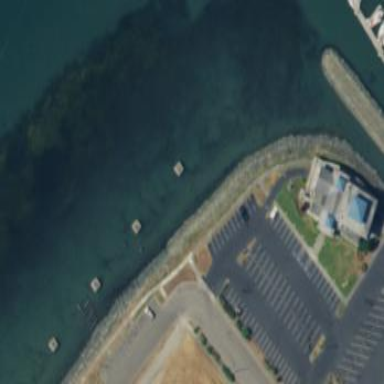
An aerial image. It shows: Breakwater structure.